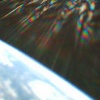
Label: sunburn